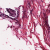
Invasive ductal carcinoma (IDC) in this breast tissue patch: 0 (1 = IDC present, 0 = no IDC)